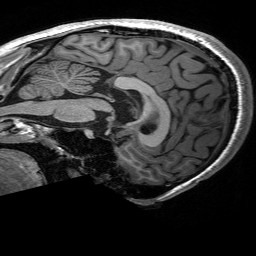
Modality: T1w
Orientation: sagittal
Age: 21
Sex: male
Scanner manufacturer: siemens
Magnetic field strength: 3 T
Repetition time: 2.53 s
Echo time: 0.00227 s